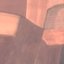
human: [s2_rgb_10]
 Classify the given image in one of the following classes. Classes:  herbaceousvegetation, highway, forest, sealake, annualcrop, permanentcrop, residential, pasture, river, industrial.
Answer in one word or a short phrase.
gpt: AnnualCrop